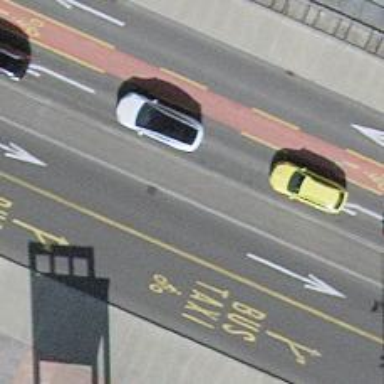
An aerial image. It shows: Secondary road with asphalt surface. It has designated lane for cyclists on the left and lane for buses on the right. The lane on the right is shared between cyclists and buses.